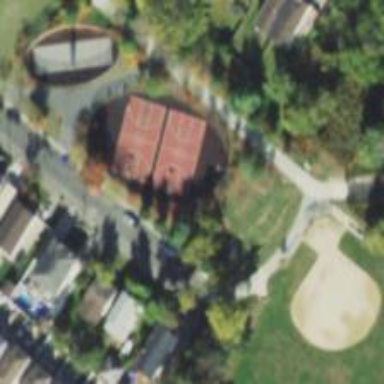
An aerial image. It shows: Basketball court on leisure land pitch.